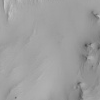
Atmospheric dust classification: not_dusty